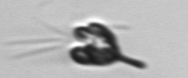
Label: Pyramimonas_longicauda